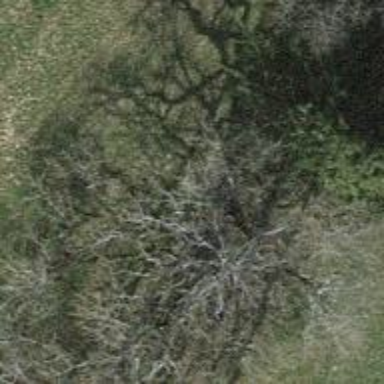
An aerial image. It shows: Beautiful tree in nature.